Question:
As my above screen shot that i have a json file (productDetail.json) in my app then i write file from json data like below code
'''
else if([(MultipleURLConnection *)connection tag]==2)
{
if([fn writeToFile:responseData fileName:@"productDetail.json"])
[self performSelector:@selector(loadingJSON) withObject:nil afterDelay:0.1];
}
'''
in above code responseData is NSMutableData and fn is function Class object name where i have below method
'''
- (BOOL)writeToFile:(NSData *)data fileName:(NSString *)fileName
{
NSArray *paths = NSSearchPathForDirectoriesInDomains(NSDocumentDirectory, NSUserDomainMask, YES);
NSString *documentsDirectory = [paths objectAtIndex:0];
NSString *myFile = [documentsDirectory stringByAppendingPathComponent:fileName];
NSFileManager *fm = [NSFileManager defaultManager];
if (![fm fileExistsAtPath:myFile]) // if file doesn't exist, create it
return ([fm createFileAtPath:myFile contents:data attributes:nil]);
else
return ([data writeToFile:myFile atomically:YES]);
}
'''
Now i decide to remove json file from app and to put it on server and then fetch it .so after putting json file on server i tried to fetch it like below coding
'''
else if([(MultipleURLConnection *)connection tag]==2)
{
NSURL *url = [NSURL URLWithString:@"http://mysite.com/Infomist/productDetail.json"];
NSData *jsonData = [NSData dataWithContentsOfURL:url];
if(jsonData != nil)
{
NSError *error = nil;
id result = [NSJSONSerialization JSONObjectWithData:jsonData options:NSJSONReadingMutableContainers error:&error];
if (error == nil)
NSLog(@"show data %@",result);
}
'''
Now above method successfully fetching my data from server it show all my data in NSlog but problem for me is now how to modify this Method now
'''
if([fn writeToFile:responseData fileName:@"])
'''
Beacuse after putting the json file on server i don't have any file to pass file name in above method to call the
'''
- (BOOL)writeToFile:(NSData *)data fileName:(NSString *)fileName .
'''
I already have App flow for local json file so i need only to write json data in my app.
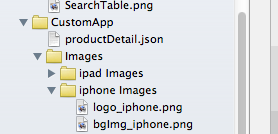
Answer: '''
- (BOOL)writeToFile:(NSData *)data fileName:(NSString *)fileName
'''
the above requires 'NSData' as a parameter
'''
id result = [NSJSONSerialization JSONObjectWithData:jsonData options:NSJSONReadingMutableContainers error:&error];
'''
the above gives 'id' as a return type object..you need to check which type of object it is using 'isKindOfClass'
and then later convert it to data using